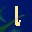
Label: 1